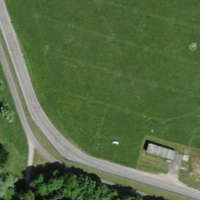
EUNIS habitat code: 57
Species observed at this site:
Prunus spinosa